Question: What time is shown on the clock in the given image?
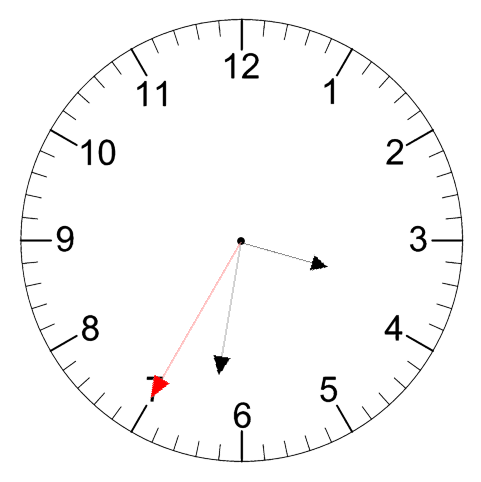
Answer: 03:31:35